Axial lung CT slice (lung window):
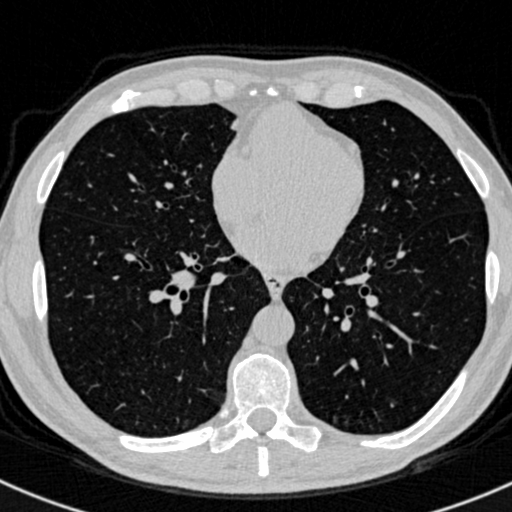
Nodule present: no